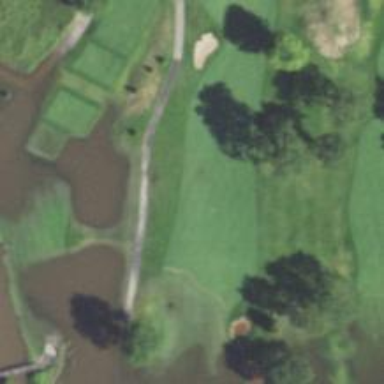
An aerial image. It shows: Golf hole.